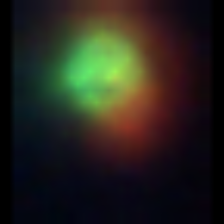
Taxon: NanoPlankton
Group: Other